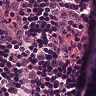
Metastatic tissue present: yes